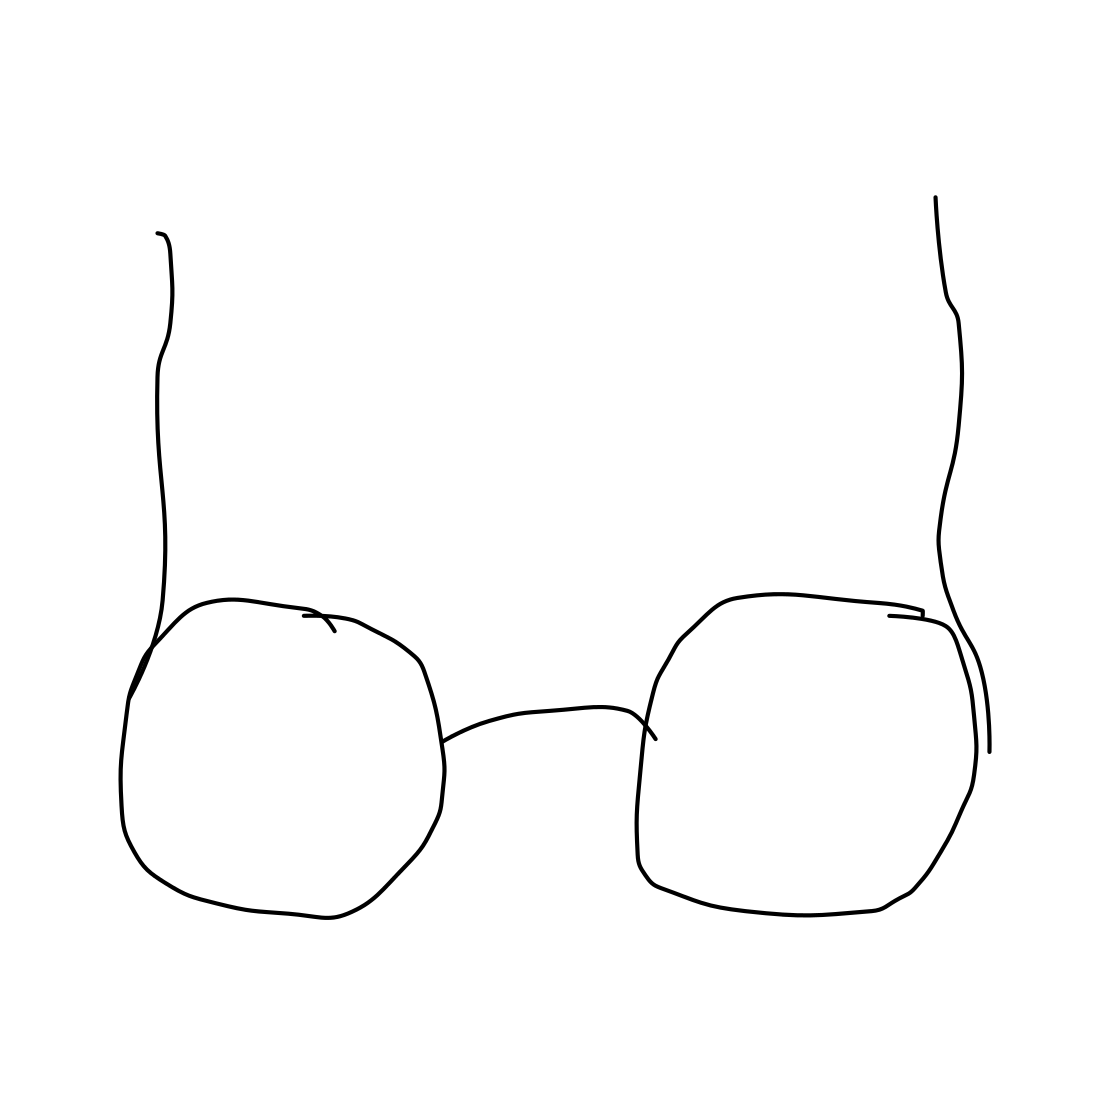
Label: eyeglasses